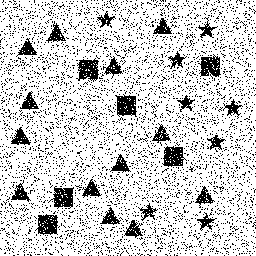
Squares: 6
Triangles: 13
Stars: 8
Total shapes: 27